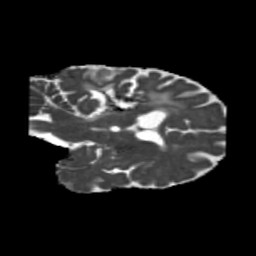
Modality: MD
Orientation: coronal
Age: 51
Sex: female
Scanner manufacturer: siemens
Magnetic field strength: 3 T
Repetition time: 5.25 s
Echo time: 0.08 s